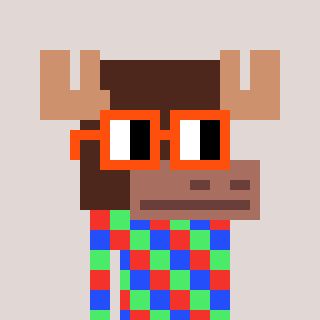
a pixel art character with square orange glasses, a moose-shaped head and a peachy-colored body on a warm background